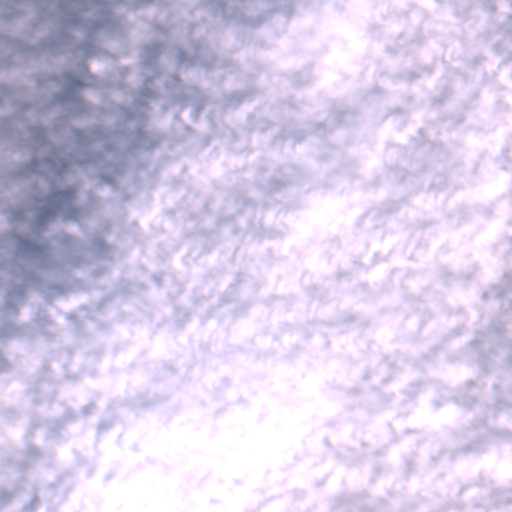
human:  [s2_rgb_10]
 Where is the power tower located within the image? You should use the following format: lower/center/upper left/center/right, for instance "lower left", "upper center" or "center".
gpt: The power tower is located in the lower of the image.
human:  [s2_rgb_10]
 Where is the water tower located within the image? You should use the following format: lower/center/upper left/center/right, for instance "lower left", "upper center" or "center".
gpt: The water tower is located in the center right of the image.
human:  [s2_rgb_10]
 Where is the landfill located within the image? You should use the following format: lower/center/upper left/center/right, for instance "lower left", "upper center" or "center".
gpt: There is no landfill in the image.